Aerial crown-view tile of a tropical tree (Barro Colorado Island, Panama), acquired 20250915:
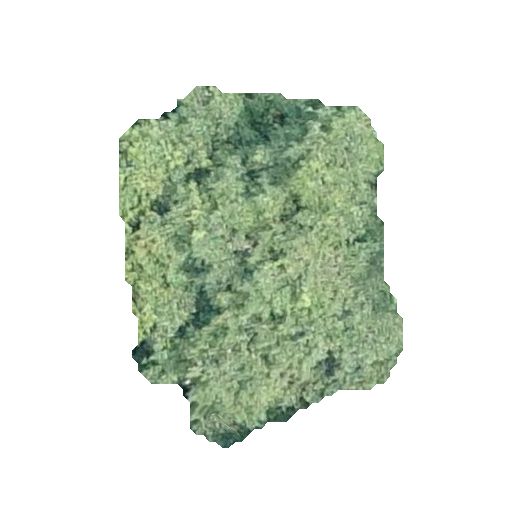
Species: Chrysophyllum cainito
GBIF accepted scientific name: Chrysophyllum cainito
Crown area: 112.205 m²